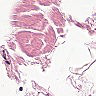
Metastatic tissue present: no